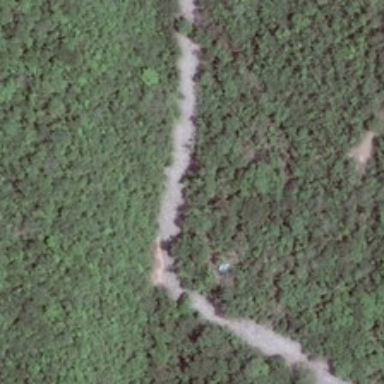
A curved road is in a piece of green forest .